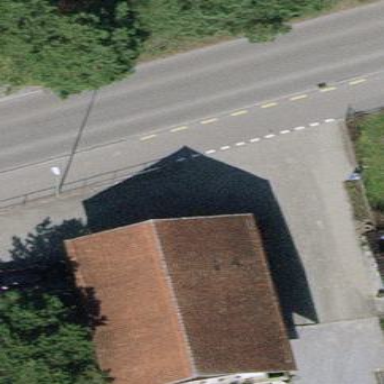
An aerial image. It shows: Farm building.